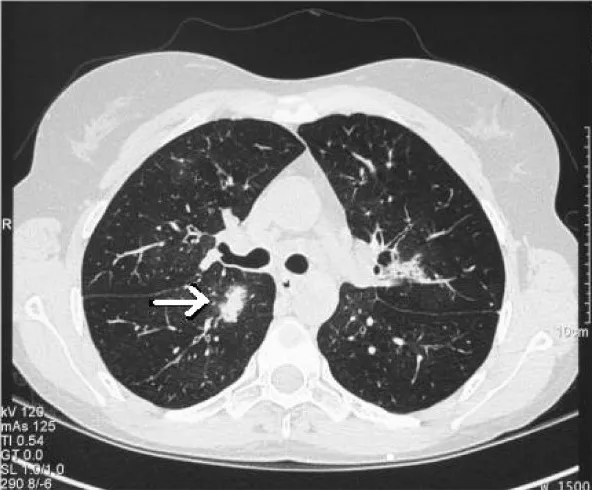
September 2005(CT Thorax): Halo sign. Note the so-called "halo sign", seen as a blush around the lesion. This sign is indicative of haemorrhage and highly suggestive of infection with an angioinvasive fungal organism.
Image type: radiology (ct)